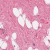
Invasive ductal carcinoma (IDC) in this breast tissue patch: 0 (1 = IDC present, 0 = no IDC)